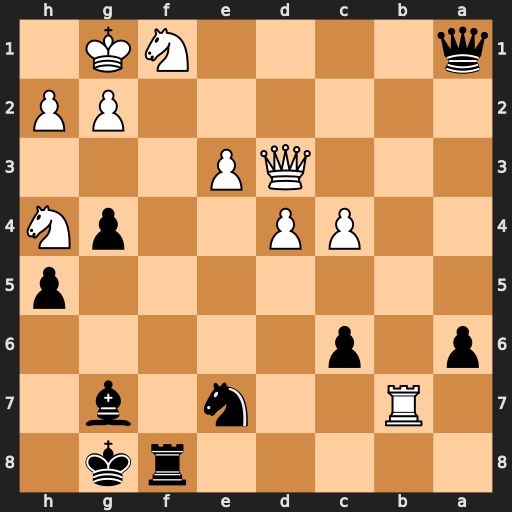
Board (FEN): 5rk1/1R2n1b1/p1p5/7p/2PP2pN/3QP3/6PP/q4NK1
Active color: b
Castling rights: -
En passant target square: -
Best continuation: Qe1 g3 Qf2+ Kh1 Qxf1+ Qxf1 Rxf1+ Kg2 Rf7